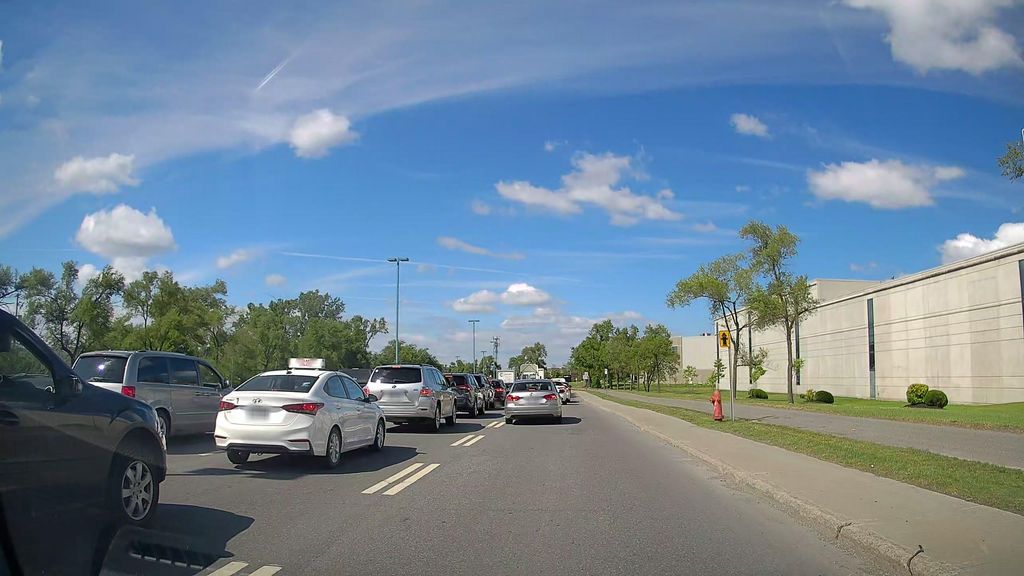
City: montreal